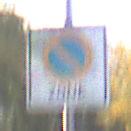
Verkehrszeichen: BeginnEingeschraenktesHalteverbotZone
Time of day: MorningAfternoon
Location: Outdoor (Urban)
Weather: PartlyCloudy
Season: NotSpecified
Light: Natural